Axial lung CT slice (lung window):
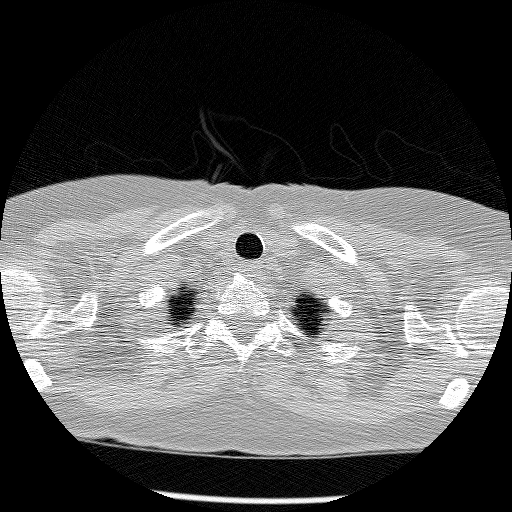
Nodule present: no